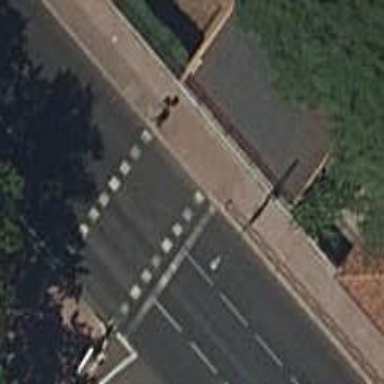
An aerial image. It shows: Crossing with traffic signals.